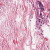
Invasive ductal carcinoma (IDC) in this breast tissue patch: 1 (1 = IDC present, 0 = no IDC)